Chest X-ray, AP view. Patient: 48 years old, sex M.
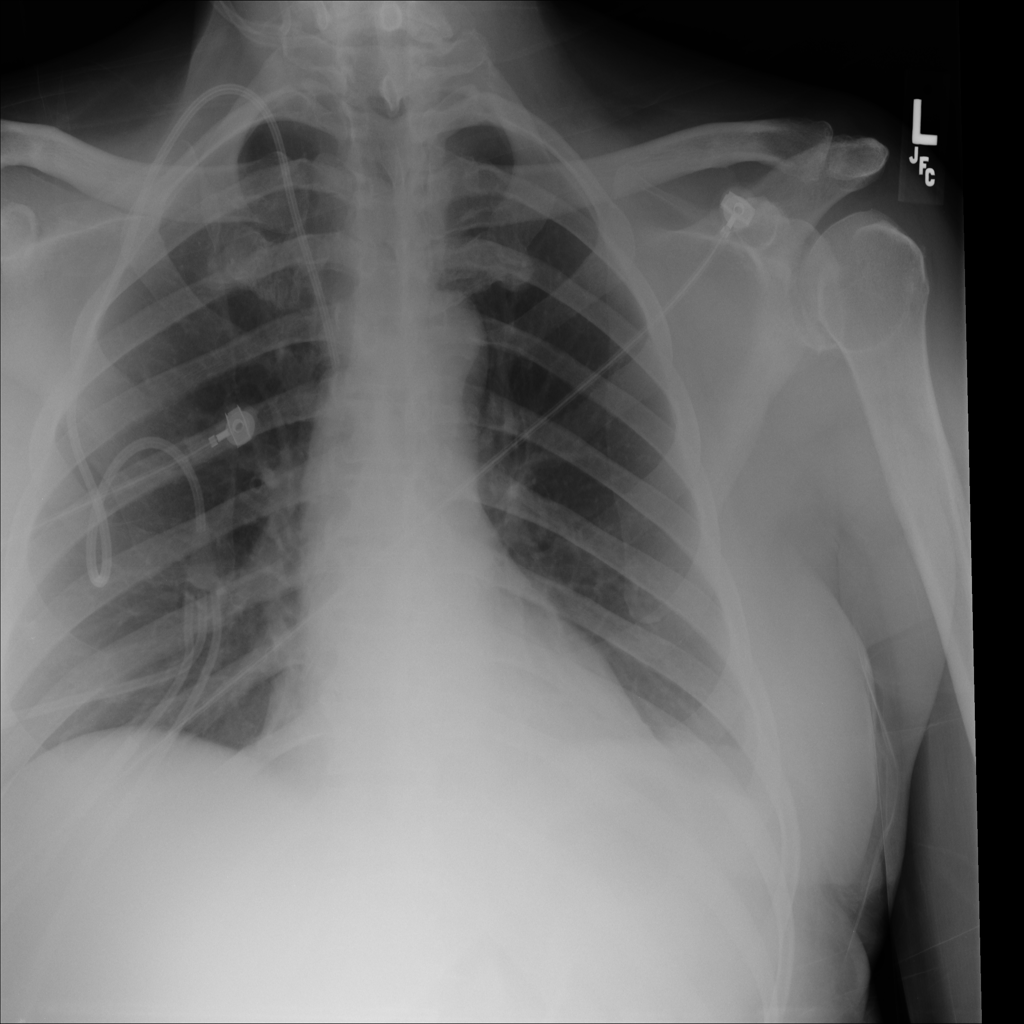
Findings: Atelectasis